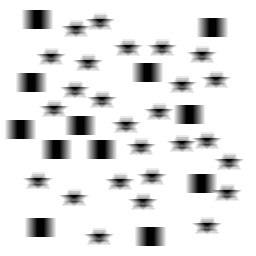
Squares: 12
Triangles: 0
Stars: 26
Total shapes: 38